Question: I am writing values in a CSV file using Java. One column are floating point values. The values are written correctly - I checked using Notepad++. However, when I use Excel to open it all floating point values >= 1.0 are displayd as a series of hashtags. When I click the cell it contains the correct value, but with the floating point "." missing. The value in the screenshot should be 33.014782905578606.

This is strange because I explicitly use "," as a separator and not "." as stated in the first line of the csv: 'sep=,' Furthermore, all floating point values <1.0 are displayed correctly.
I hope this is not off topic.
Edit: Expanding the column width helped with the hashtags. But the floating point for values >=1 is still missing. Even if I used ";" instead of "," and remove the 'sep=,'.
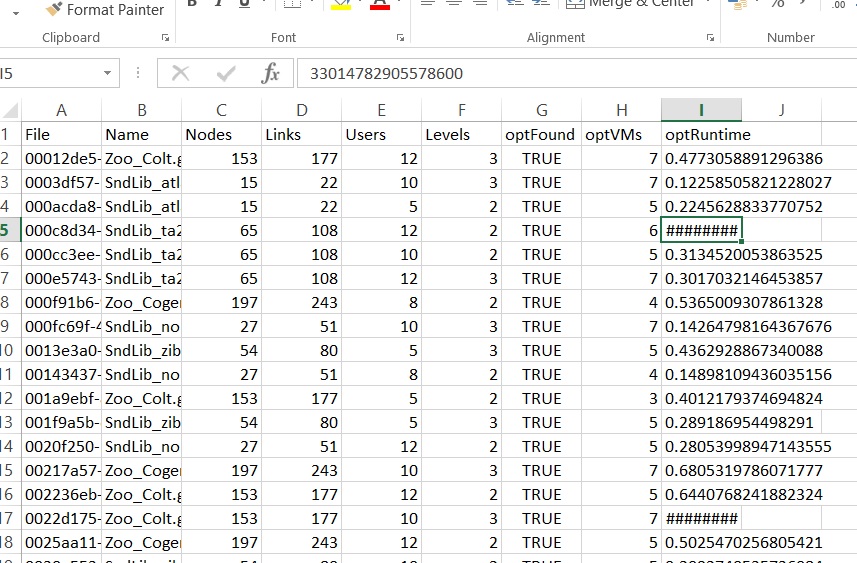
Answer: To ged rid of the hashtags I simply had to expand the column width. Thanks, OldProgrammer.
The floating point numbers <1 weren't recognized as numbers, hence the point was still there. The ones >=1 were recognized as numbers however the dot was interpreted as the thousands separator while "," was the decimal separator. I had to disable "use system separators" and set custom ones as described <URL>.